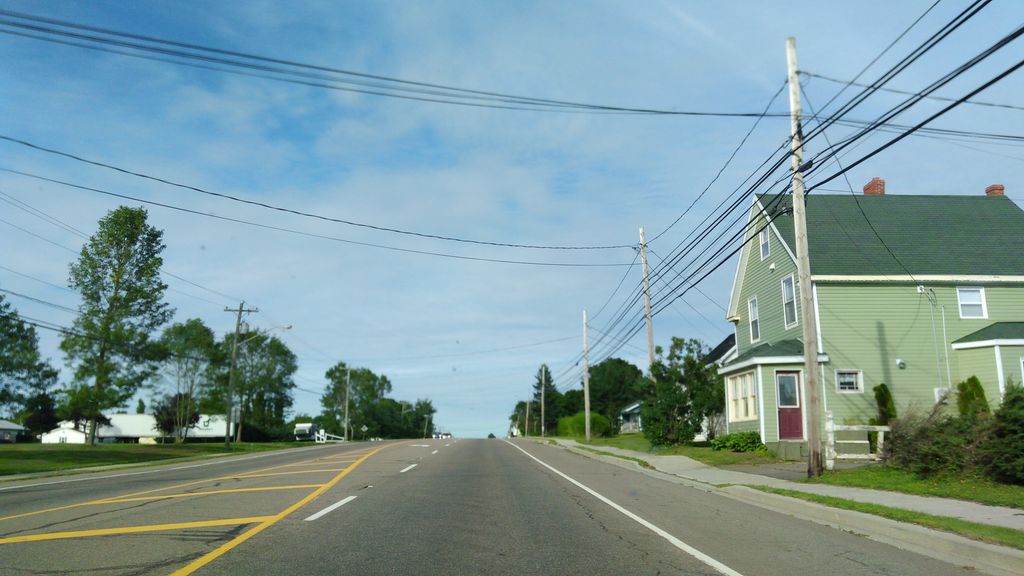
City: charlottetown